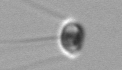
Label: Chaetoceros